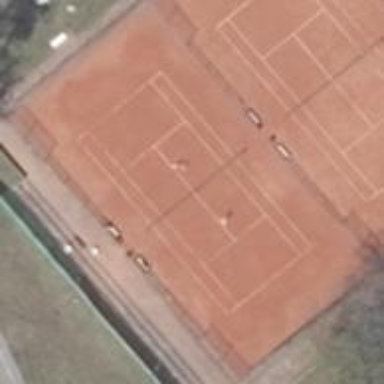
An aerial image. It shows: Tennis court on pitch designated for leisure land.